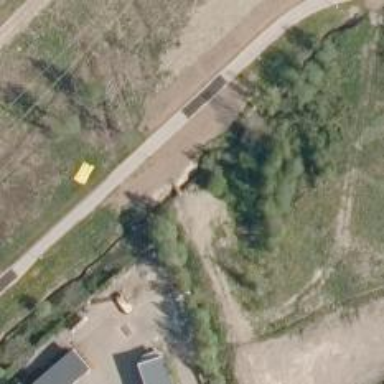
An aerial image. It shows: Path leading to bridge.